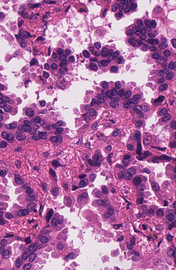
Tumor epithelial tissue: yes
Tumor-associated stroma tissue: yes
Normal tissue: no